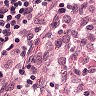
Metastatic tissue present: no